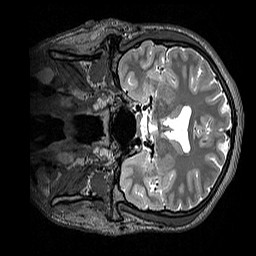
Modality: T2w
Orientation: coronal
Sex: male
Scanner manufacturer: siemens
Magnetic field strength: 3 T
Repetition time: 3.2 s
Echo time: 0.409 s